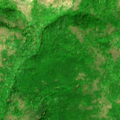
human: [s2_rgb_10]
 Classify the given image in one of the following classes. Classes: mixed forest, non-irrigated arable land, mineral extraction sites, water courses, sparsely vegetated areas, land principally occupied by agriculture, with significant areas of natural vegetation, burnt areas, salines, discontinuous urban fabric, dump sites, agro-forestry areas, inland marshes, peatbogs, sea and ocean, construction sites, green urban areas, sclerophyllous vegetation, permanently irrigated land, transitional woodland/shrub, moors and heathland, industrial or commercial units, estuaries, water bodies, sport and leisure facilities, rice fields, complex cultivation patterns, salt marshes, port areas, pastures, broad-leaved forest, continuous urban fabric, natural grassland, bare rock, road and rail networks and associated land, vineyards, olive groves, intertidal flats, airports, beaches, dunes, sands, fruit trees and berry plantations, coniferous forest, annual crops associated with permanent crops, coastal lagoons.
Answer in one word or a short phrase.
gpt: land principally occupied by agriculture, with significant areas of natural vegetation, broad-leaved forest, natural grassland, transitional woodland/shrub, sparsely vegetated areas